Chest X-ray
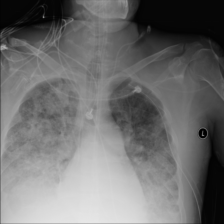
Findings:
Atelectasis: negative
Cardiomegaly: negative
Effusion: negative
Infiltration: negative
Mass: negative
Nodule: negative
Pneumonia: negative
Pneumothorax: negative
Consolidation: negative
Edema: negative
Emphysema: negative
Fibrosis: negative
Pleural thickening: negative
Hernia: negative